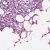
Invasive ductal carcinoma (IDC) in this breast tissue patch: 1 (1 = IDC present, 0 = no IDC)